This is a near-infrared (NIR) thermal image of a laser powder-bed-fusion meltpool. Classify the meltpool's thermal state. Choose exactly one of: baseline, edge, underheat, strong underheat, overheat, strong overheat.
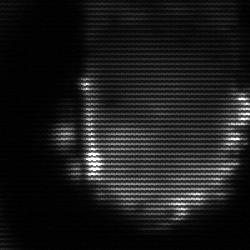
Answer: baseline